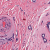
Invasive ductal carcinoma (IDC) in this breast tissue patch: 1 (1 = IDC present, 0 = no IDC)